Question:
my purpose is to select chat from tables by RoomId,ChatDate and ChatTime then arrange the result by date and time
what should i add to this query to sort the result by ChatDate and ChatTime ?!
that's what i wrote til now :
'''
ALTER PROCEDURE [dbo].[Get_ChatByHour]
@BeginHour Time(7),
@EnDHour Time(7), @RoomId int,@ChatDate date
AS
BEGIN
SET NOCOUNT ON;
-- Insert statements for procedure here
SELECT *
FROM Chat
WHERE Chat.RoomId=@RoomId
and Chat.ChatDate=@ChatDate
and Chat.ChatTime BETWEEN @BeginHour and @EnDHour
END
'''
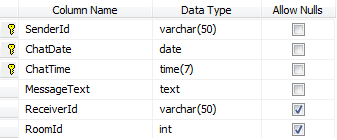
Answer: add an order by clause
'''
--at the end of the query
order by ChatDate, ChatTime
'''